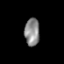
Tissue: prostate
Cell type: T cells
Senescence score: 0.7177
Nuclear area (px): 409
Mean DAPI intensity: 136.729